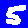
Digit: 5